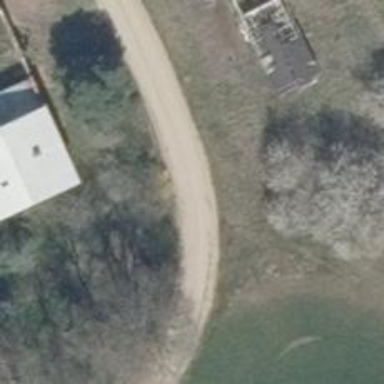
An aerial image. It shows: Driveway with ground surface.